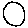
Label: circle